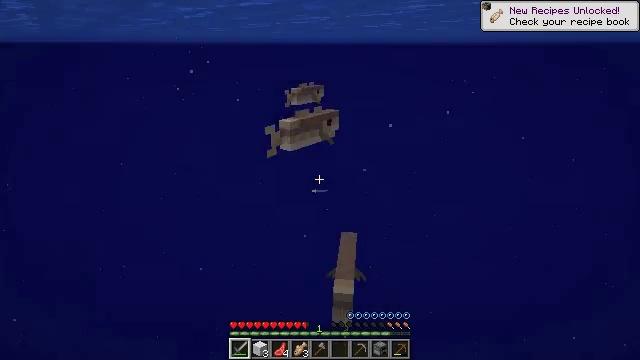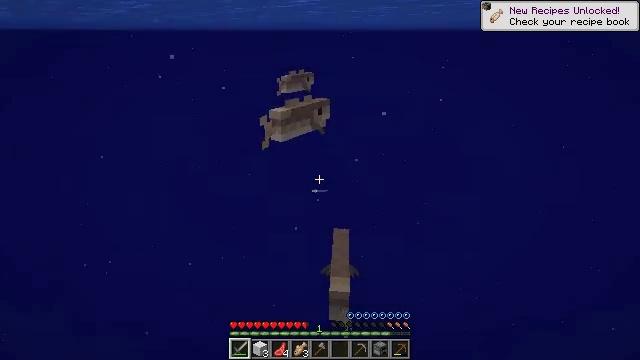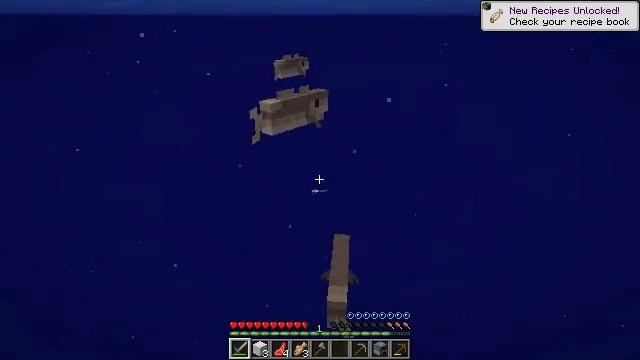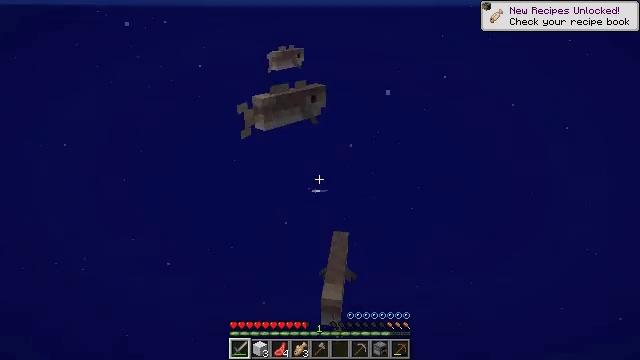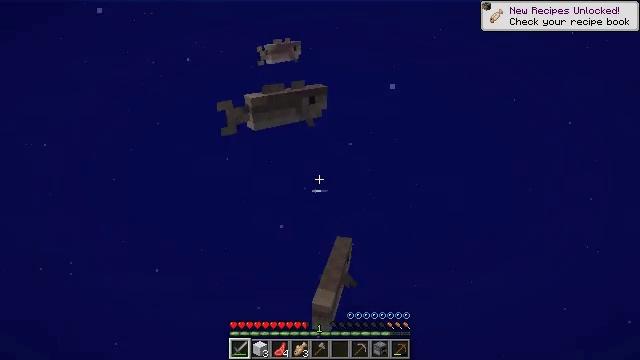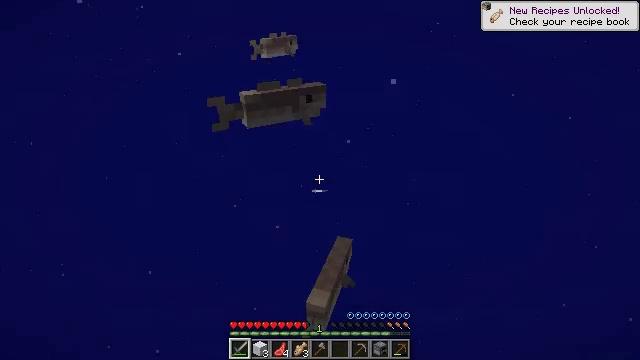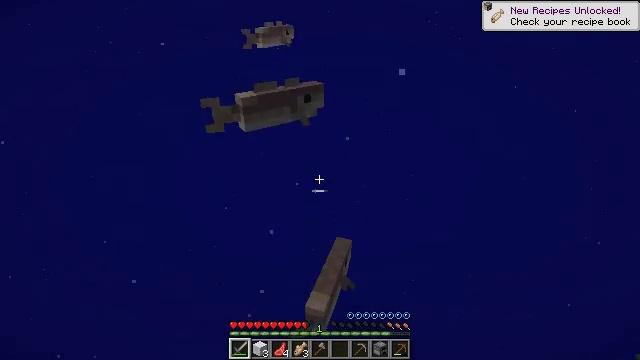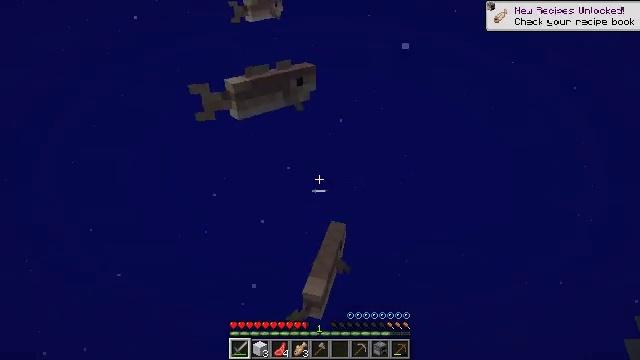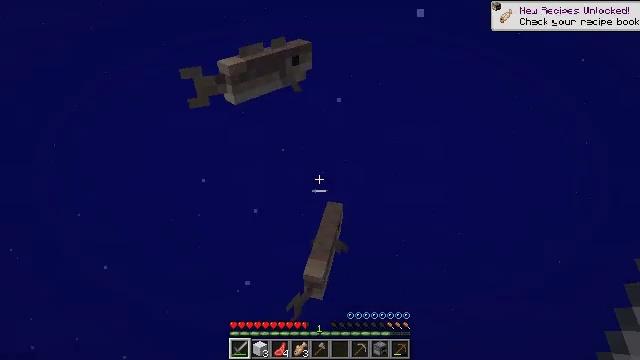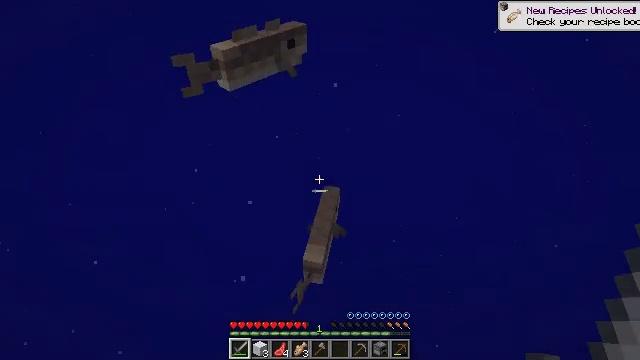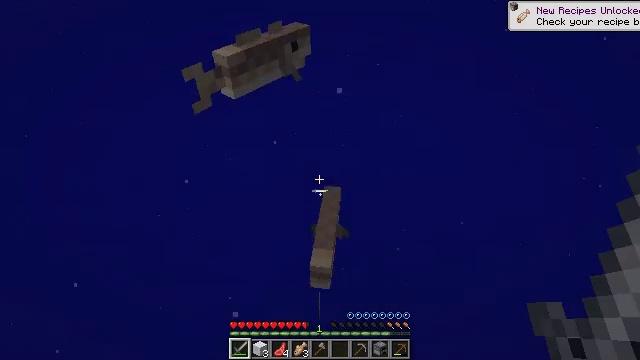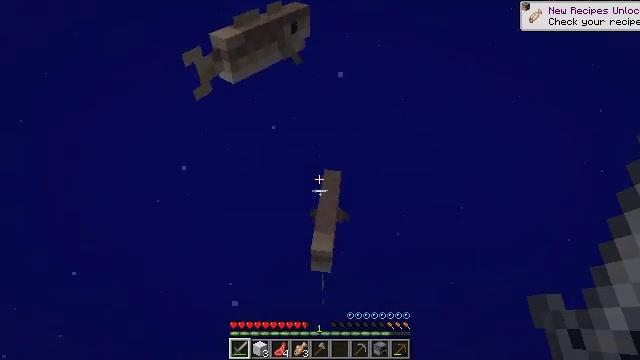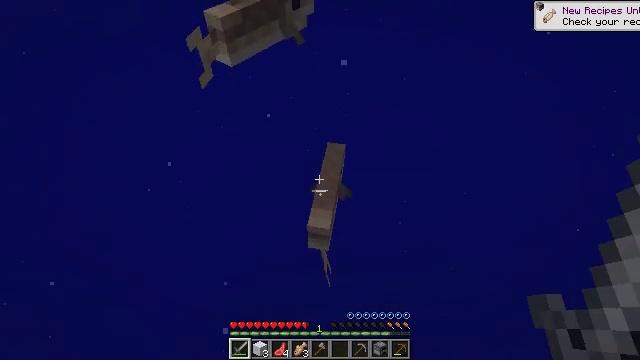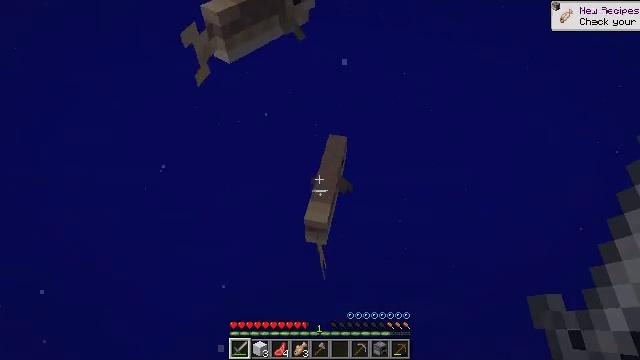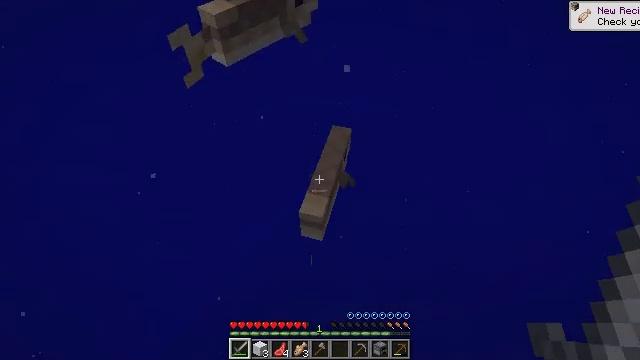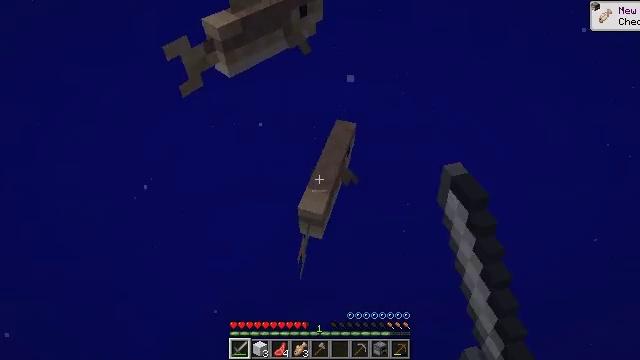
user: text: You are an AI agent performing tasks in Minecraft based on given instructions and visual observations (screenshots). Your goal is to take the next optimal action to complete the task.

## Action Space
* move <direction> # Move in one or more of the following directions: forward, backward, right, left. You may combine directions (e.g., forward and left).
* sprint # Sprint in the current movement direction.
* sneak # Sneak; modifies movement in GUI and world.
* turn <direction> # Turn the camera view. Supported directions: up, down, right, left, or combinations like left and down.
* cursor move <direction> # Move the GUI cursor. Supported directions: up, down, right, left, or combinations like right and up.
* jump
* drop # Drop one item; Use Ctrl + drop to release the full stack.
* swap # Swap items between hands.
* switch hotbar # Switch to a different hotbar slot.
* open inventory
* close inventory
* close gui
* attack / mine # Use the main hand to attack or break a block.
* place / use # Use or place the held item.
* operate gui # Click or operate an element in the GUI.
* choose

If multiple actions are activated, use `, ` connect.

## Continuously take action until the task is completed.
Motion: motion action
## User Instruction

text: Hunt a cod.
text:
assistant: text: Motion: move forward, turn right and down
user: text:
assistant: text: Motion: move forward, turn right and down
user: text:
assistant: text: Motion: move forward, turn down
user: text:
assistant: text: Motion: move forward
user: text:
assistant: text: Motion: move forward
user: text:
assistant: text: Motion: move forward, turn right and down
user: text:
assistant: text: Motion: move forward, turn right and down
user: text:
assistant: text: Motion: move forward, turn right and down
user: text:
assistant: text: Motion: move forward, turn right and down
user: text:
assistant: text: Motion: move forward
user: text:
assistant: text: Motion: move forward, turn down
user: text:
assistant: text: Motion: move forward, turn down
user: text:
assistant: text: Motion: move forward, turn down
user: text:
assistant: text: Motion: move forward, attack / mine
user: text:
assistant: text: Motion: move forward, attack / mine
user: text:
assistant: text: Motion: move forward, attack / mine
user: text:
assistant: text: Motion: move forward, turn up
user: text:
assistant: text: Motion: move forward, turn up
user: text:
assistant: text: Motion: move forward, turn left and up
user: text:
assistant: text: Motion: move forward, turn left and up
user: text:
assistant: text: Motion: move forward, turn up
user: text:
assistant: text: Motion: move forward
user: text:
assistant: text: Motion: move forward
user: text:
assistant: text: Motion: move forward
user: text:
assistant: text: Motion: move forward
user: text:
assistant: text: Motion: move forward
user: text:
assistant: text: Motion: move forward, turn down
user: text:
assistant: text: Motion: move forward, turn right and down
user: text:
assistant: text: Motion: move forward, turn down
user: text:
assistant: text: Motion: move forward